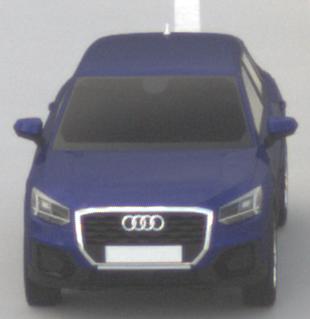
Make: Audi
Model: Q2
Model produced from: 2016
Model produced until: 2020
Doors: 5
Color: blue
Road condition: dry road
Daytime: midday
Contrast: low contrast